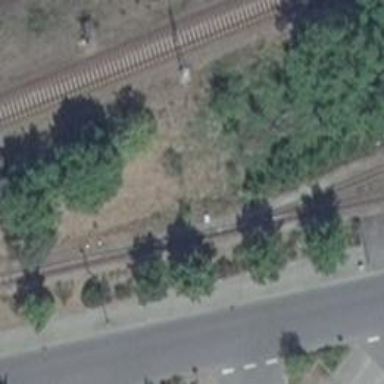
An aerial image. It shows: Railway signal.